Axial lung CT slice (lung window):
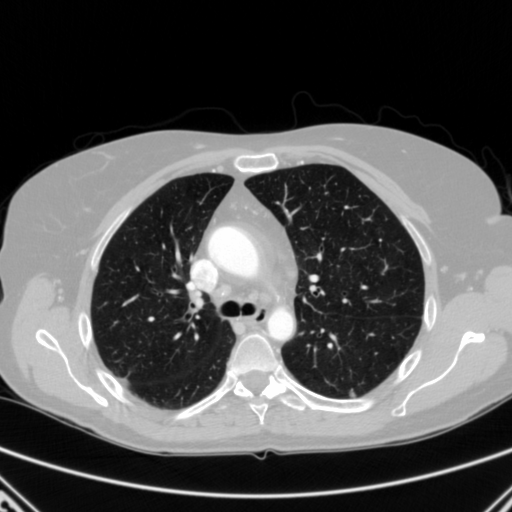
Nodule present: yes
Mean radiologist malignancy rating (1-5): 1